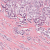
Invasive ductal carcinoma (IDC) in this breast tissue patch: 1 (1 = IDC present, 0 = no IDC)